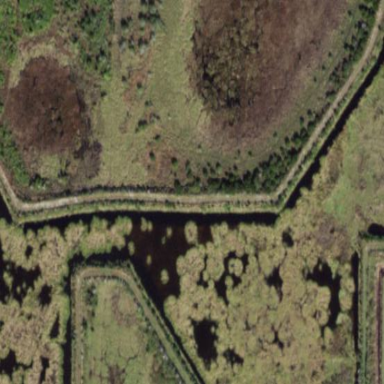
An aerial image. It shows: Marsh wetland.